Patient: sex M, age 51
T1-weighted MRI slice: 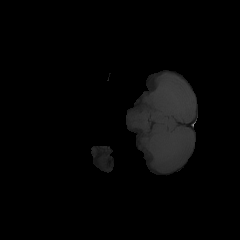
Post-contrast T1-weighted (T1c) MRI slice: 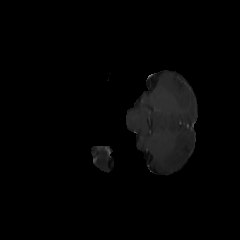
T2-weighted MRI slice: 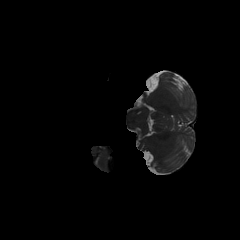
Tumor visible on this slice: no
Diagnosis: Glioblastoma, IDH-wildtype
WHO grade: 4